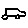
Label: car